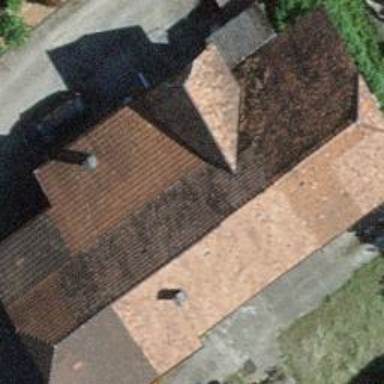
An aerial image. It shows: Rural barn.